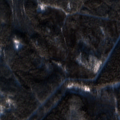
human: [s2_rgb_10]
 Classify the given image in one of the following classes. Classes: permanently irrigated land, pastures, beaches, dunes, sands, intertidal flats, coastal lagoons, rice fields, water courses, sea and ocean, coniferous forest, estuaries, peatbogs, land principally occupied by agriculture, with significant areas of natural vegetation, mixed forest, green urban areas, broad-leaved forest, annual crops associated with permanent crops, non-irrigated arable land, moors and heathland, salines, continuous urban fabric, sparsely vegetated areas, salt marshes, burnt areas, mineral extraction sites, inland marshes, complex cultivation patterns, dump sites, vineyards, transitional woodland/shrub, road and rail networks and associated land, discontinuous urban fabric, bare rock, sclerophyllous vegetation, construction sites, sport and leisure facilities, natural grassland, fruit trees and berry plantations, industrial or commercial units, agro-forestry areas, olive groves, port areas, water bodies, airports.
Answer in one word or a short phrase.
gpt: coniferous forest, mixed forest